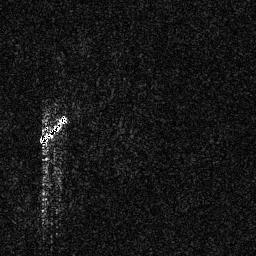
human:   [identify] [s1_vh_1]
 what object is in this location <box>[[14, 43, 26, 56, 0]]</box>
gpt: <ref>1 medium ship at the left</ref>